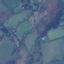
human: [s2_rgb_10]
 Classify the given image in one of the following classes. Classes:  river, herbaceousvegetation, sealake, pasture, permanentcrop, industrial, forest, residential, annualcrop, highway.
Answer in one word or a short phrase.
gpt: Pasture